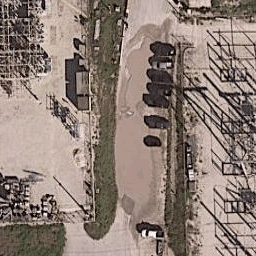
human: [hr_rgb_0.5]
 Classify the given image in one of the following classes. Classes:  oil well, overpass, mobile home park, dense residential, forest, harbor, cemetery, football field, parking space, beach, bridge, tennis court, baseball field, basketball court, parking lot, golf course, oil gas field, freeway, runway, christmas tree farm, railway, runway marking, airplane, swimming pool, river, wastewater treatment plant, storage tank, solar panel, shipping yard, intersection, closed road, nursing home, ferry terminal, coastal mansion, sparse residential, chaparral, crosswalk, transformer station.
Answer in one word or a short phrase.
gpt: transformer station